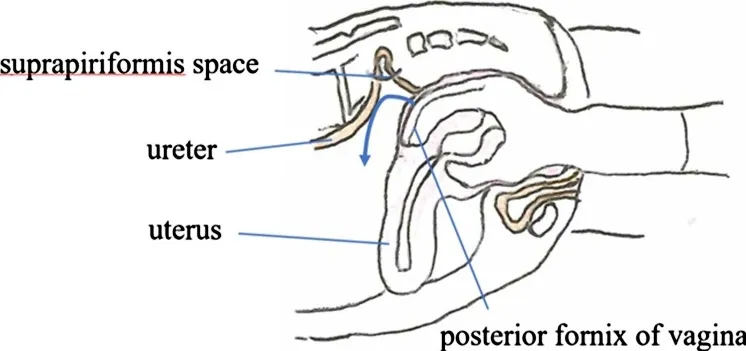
Ultrasound-guided manual transvaginal reduction was performed. Tension was placed on the ureter and nearby retroperitoneum by the right index and middle finger of the operator.
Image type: radiology (x_ray)